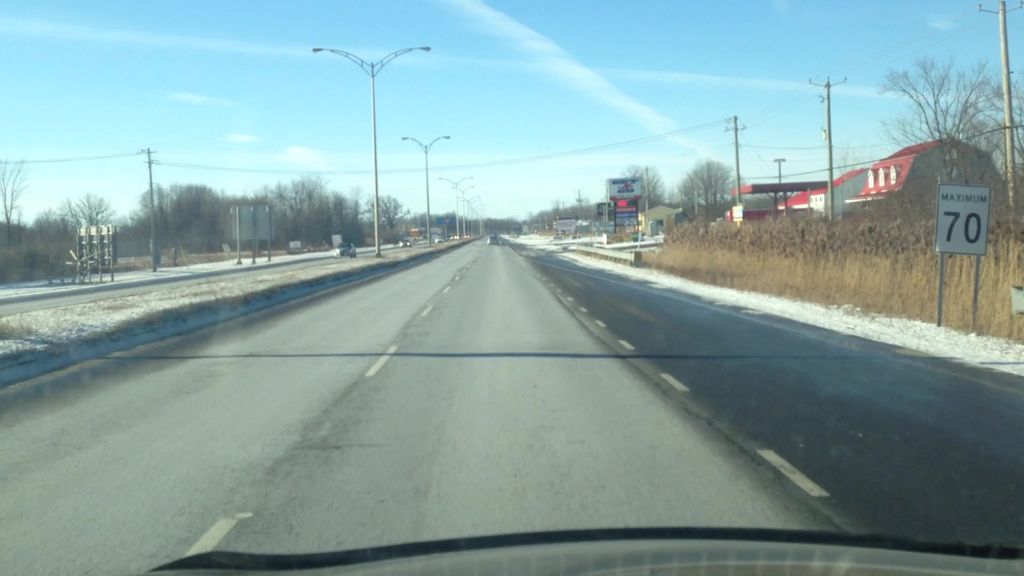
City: montreal